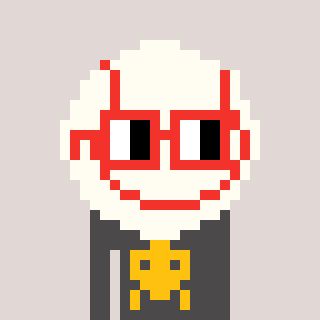
a pixel art character with square red glasses, a baseball ball-shaped head and a grayscale-colored body on a warm background